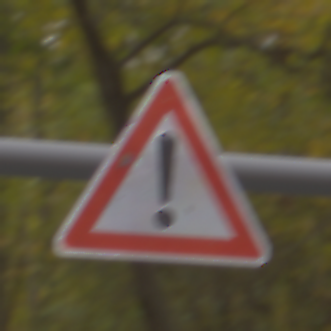
Verkehrszeichen: Gefahrenstelle
Umgebung: Outdoor, Nature
Tageszeit: Midday
Wetter: Overcast
Licht: Natural
Jahreszeit: NotSpecified
Kontrast: LowContrast